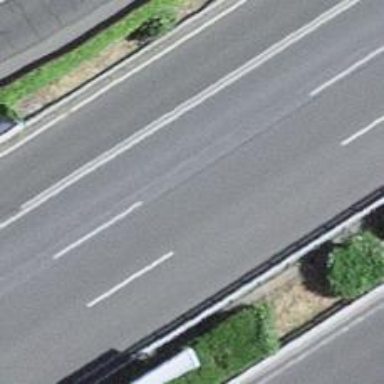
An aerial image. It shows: Asphalt motorway link.